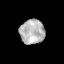
Tissue: skin
Cell type: Endothelial cells
Senescence score: 0.6842
Nuclear area (px): 590
Mean DAPI intensity: 182.371